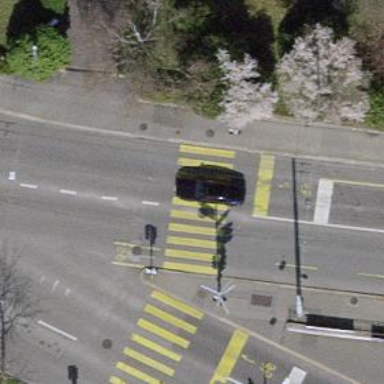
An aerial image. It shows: Road crossing with traffic signals.